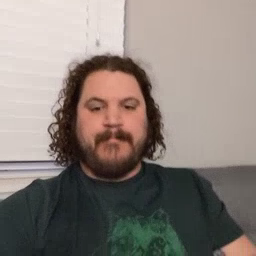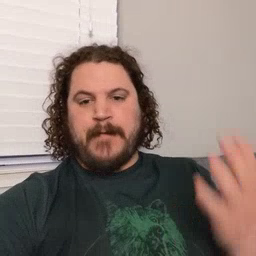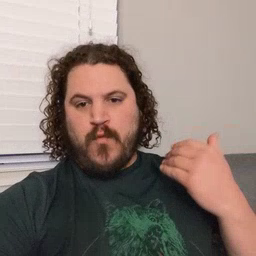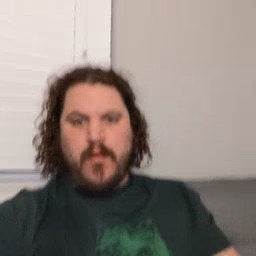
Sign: before